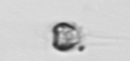
Label: Apedinella